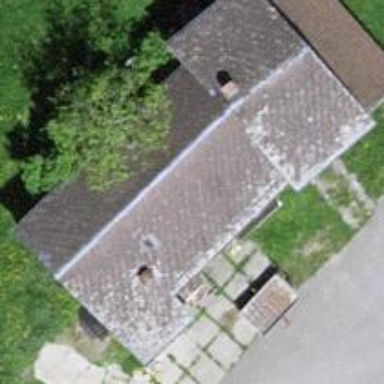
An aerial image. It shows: Farm building.